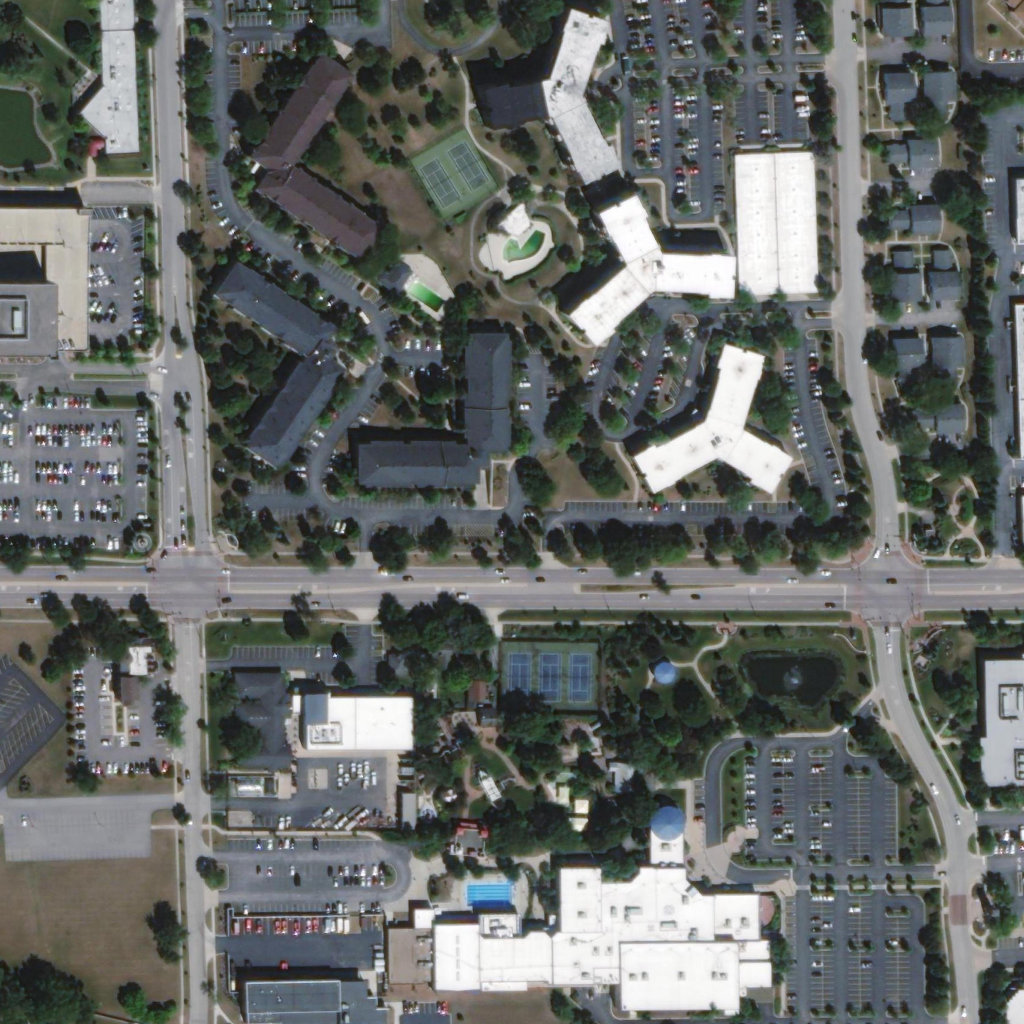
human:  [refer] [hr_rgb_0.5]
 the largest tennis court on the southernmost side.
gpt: <box>[[48, 62, 58, 69, 0]]</box>

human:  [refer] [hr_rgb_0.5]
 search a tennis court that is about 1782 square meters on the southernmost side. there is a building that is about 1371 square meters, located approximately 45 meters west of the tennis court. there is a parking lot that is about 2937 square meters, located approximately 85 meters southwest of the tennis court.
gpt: <box>[[48, 62, 58, 69, 0]]</box>